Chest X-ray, PA view. Patient: 8 years old, sex M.
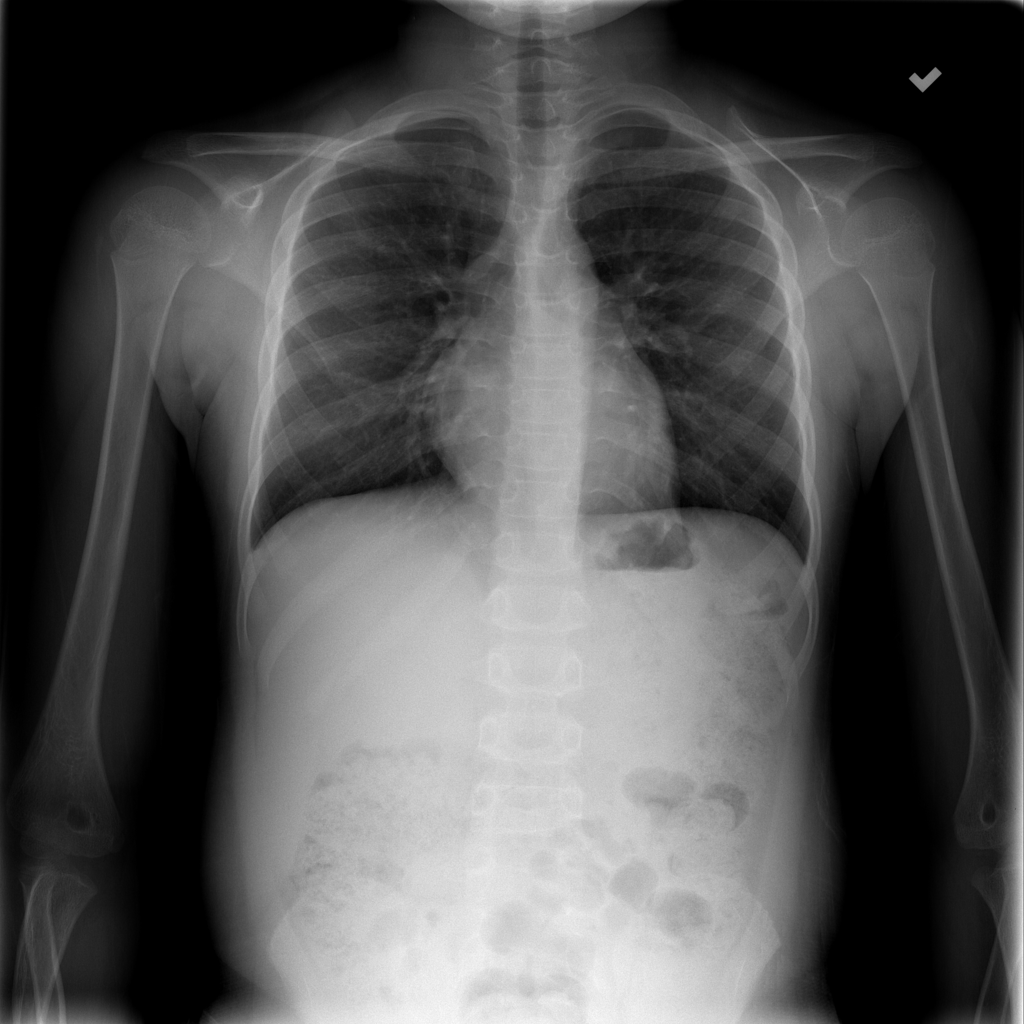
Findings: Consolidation